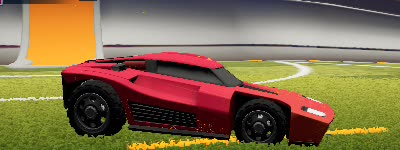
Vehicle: breakout